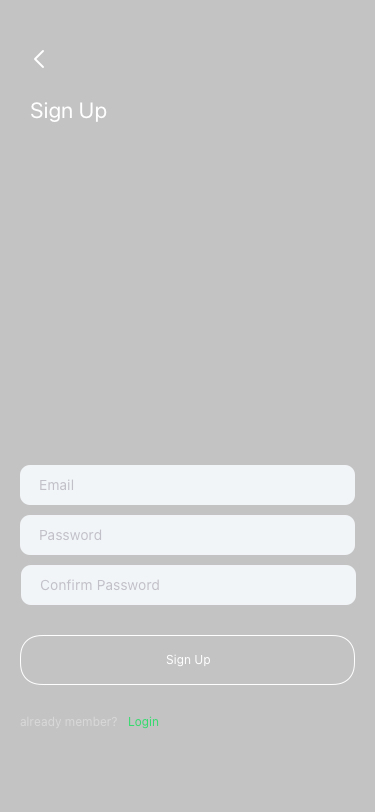
Text in this UI design:
already member?
Login
Sign Up